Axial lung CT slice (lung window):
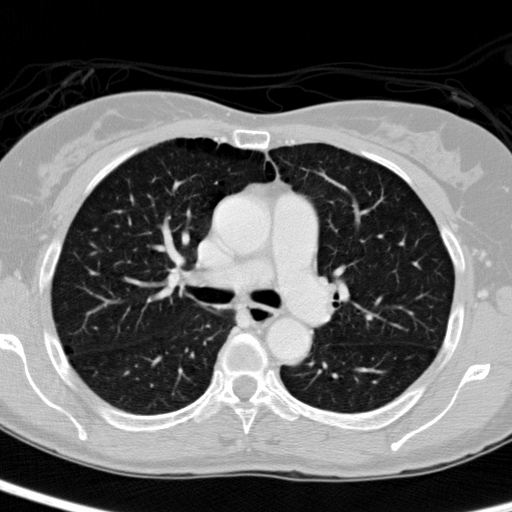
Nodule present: no